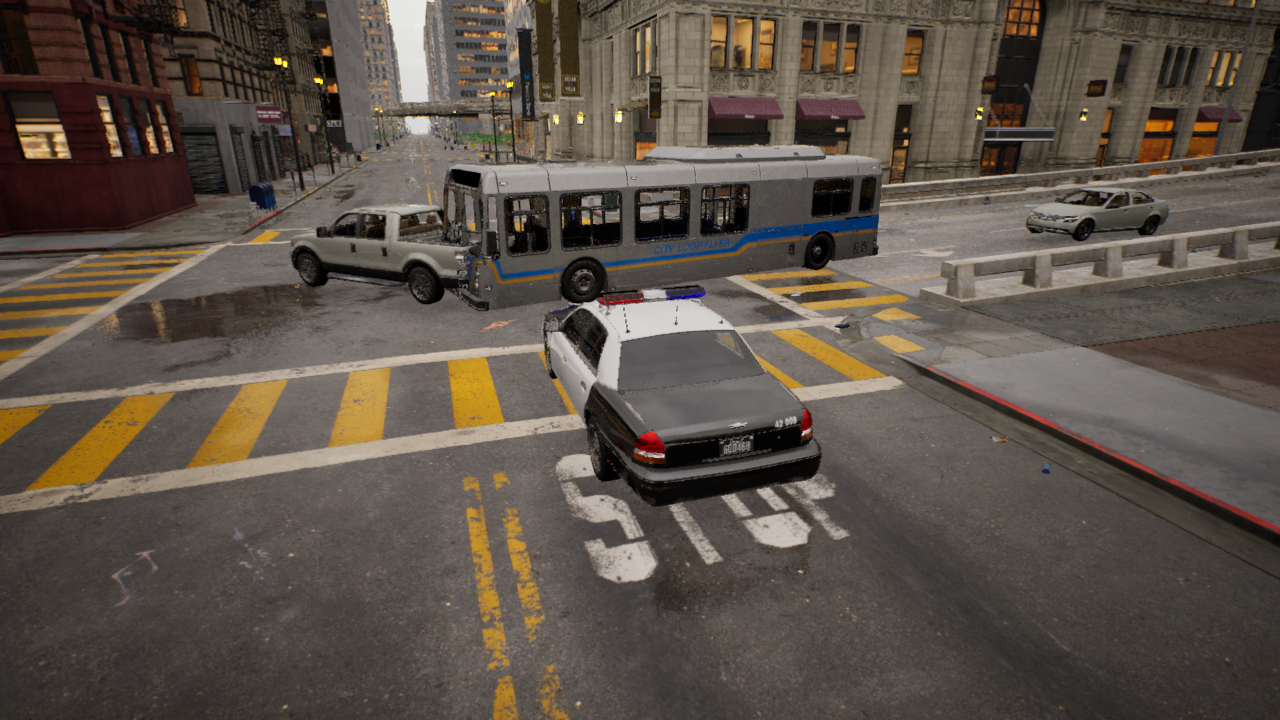
Venue: residential
Lighting: golden hour
Vehicle rig: sedan